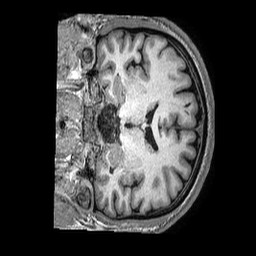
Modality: T1w
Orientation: coronal
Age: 61
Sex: male
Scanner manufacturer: philips
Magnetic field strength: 3 T
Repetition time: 0.006618 s
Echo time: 0.00297 s